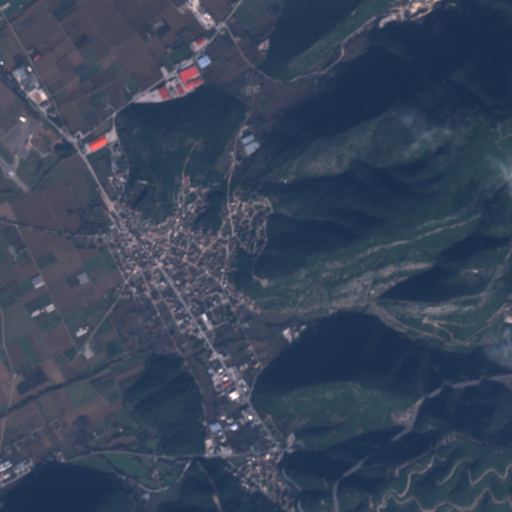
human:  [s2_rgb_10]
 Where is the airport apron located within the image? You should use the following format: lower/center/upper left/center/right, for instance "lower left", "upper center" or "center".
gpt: The airport apron is located in the upper left of the image.
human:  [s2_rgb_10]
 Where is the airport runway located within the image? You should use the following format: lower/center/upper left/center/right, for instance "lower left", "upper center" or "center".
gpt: The airport runway is located in the upper left of the image.
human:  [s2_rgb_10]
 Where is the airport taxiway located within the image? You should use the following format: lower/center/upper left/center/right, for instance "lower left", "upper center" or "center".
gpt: The airport taxiway is located in the upper left of the image.
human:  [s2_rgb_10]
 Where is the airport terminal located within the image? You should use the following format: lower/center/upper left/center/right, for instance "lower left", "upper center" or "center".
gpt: The airport terminal is located in the upper left of the image.
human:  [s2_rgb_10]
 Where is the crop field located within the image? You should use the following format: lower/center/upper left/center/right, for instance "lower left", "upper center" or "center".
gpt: The crop field is located in the lower left of the image.
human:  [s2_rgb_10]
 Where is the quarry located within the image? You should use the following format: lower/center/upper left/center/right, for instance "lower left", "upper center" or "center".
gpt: The quarry is located in the upper right of the image.
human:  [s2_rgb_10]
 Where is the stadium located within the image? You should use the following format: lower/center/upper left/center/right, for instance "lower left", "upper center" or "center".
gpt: The stadium is located in the center left of the image.
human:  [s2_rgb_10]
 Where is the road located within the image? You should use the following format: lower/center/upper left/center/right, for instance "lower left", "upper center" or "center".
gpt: There is no road in the image.